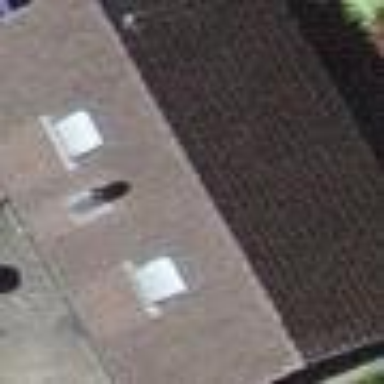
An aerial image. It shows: Shed.